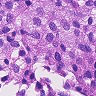
Metastatic tissue present: yes